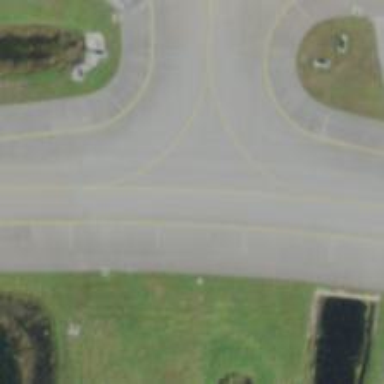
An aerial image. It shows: Image of taxiway at airport.